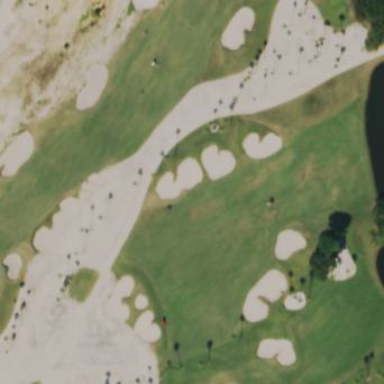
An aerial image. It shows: Grassy area designated as golf fairway.